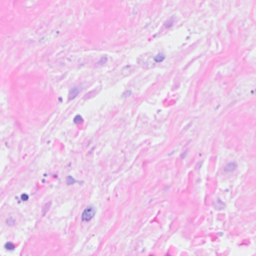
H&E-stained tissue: Breast